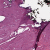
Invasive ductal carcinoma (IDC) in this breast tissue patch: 0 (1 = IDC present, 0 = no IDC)